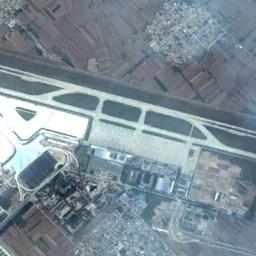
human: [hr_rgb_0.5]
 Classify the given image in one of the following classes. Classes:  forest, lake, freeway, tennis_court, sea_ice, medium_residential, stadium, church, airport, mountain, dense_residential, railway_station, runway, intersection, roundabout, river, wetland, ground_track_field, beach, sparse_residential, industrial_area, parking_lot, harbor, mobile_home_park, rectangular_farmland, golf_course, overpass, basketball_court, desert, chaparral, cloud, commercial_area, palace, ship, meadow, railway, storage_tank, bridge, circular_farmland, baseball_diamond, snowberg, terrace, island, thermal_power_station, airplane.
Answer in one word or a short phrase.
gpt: airport